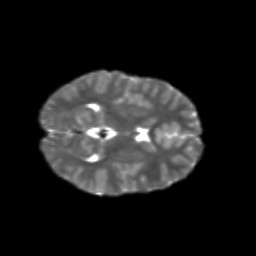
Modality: T2w
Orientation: axial
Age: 11
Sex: male
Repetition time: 9.4 s
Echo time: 0.089 s